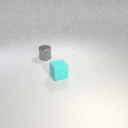
small gray metal cylinder behind small cyan rubber cube